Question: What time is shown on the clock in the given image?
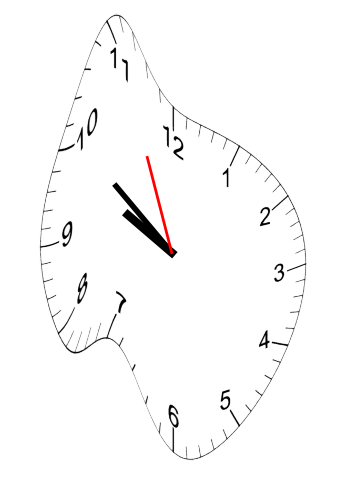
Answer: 09:50:56